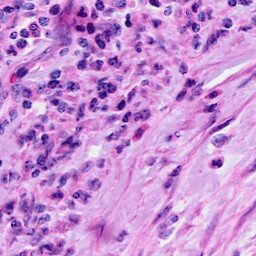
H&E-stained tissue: Cervix